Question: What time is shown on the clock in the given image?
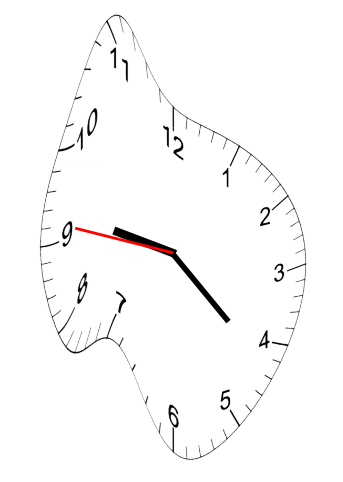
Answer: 09:21:46